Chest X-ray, PA view. Patient: 66 years old, sex M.
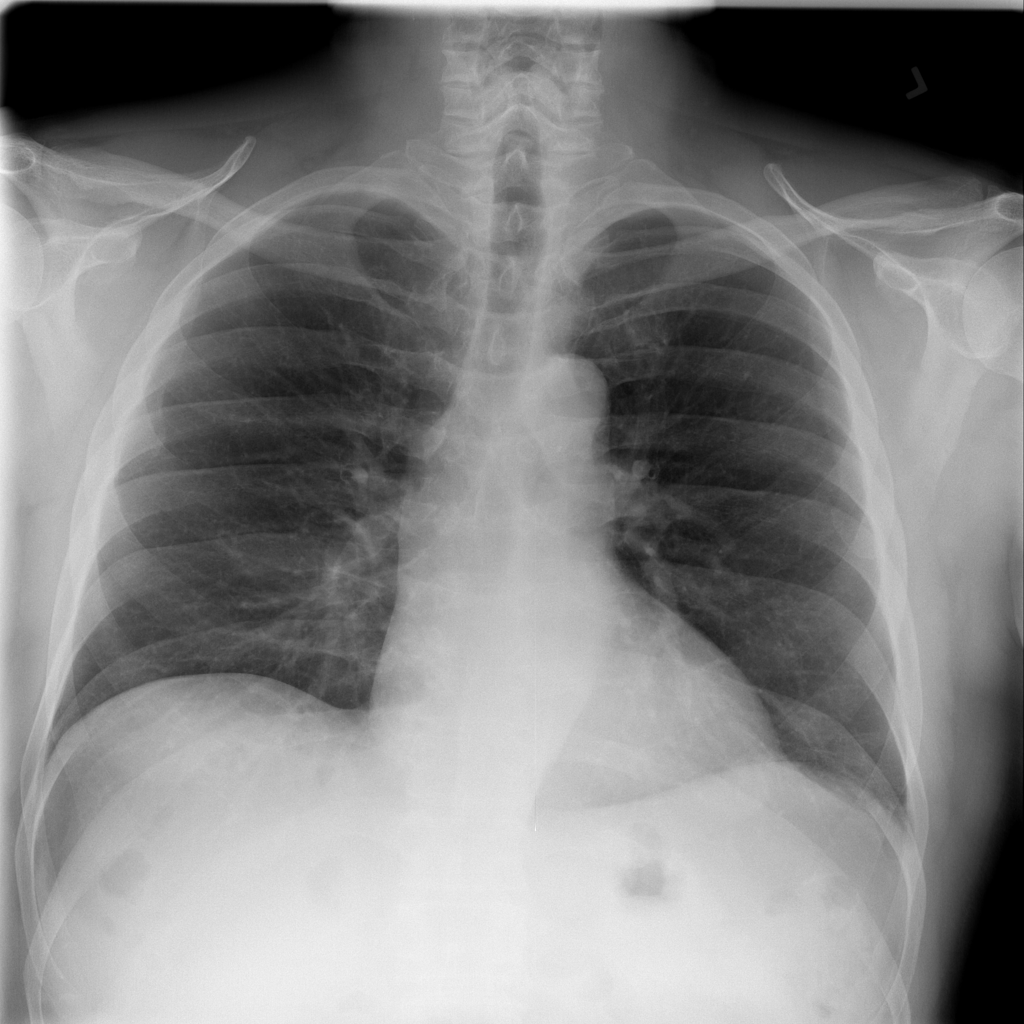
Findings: Infiltration